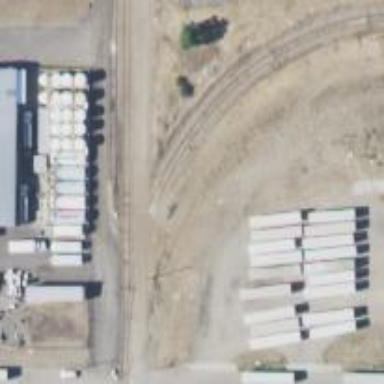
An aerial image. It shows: Railway siding with rails.